Interaction volume radius: 5 \u00c5
Interaction volume height: 15 \u00c5
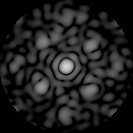
Disorder parameter: 0.5922